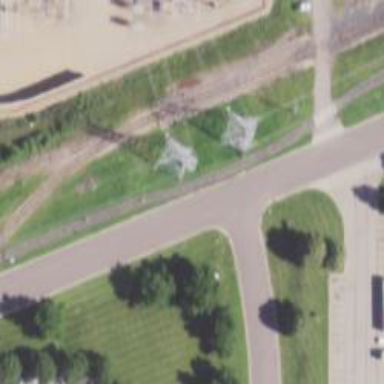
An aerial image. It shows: Lattice structure tower used for power distribution.